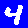
Digit: 4